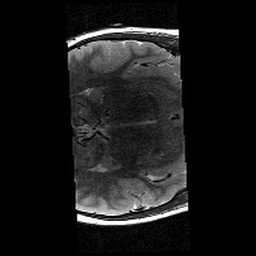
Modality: T2w
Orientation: axial
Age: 10
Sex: male
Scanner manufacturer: siemens
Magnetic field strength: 3 T
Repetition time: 9.23 s
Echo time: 0.067 s